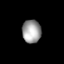
Tissue: lung
Cell type: Fibroblasts
Senescence score: 0.5775
Nuclear area (px): 427
Mean DAPI intensity: 158.717